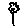
Label: flower